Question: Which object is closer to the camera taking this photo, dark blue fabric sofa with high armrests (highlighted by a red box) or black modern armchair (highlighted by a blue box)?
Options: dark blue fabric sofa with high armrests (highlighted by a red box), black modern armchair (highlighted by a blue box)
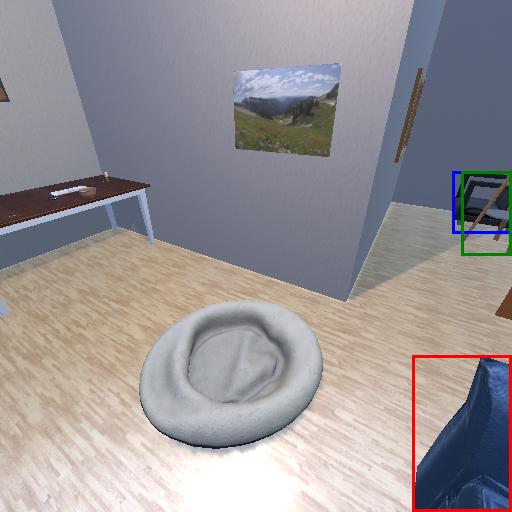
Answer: dark blue fabric sofa with high armrests (highlighted by a red box)